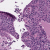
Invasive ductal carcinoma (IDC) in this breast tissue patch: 1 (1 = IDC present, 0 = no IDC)